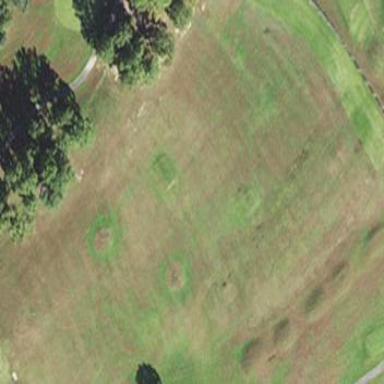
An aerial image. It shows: Golf driving range with grass surface.